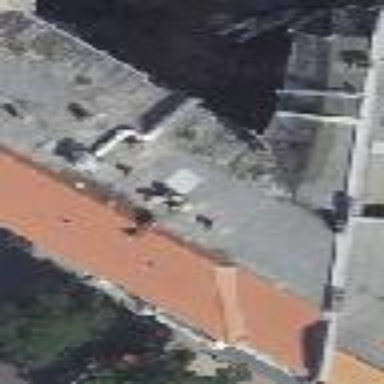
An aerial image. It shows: Part of building.